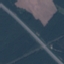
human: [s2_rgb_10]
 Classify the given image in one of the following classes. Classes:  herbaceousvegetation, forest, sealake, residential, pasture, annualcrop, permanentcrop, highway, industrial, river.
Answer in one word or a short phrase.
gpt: Highway